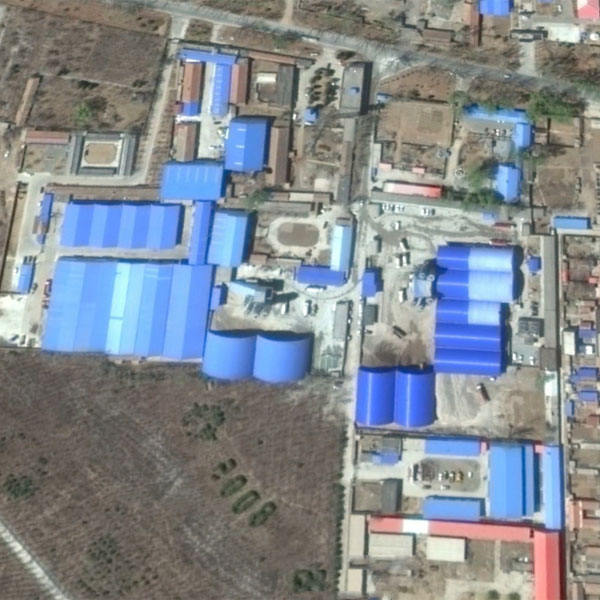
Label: Industrial